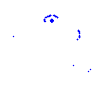
Particle: proton